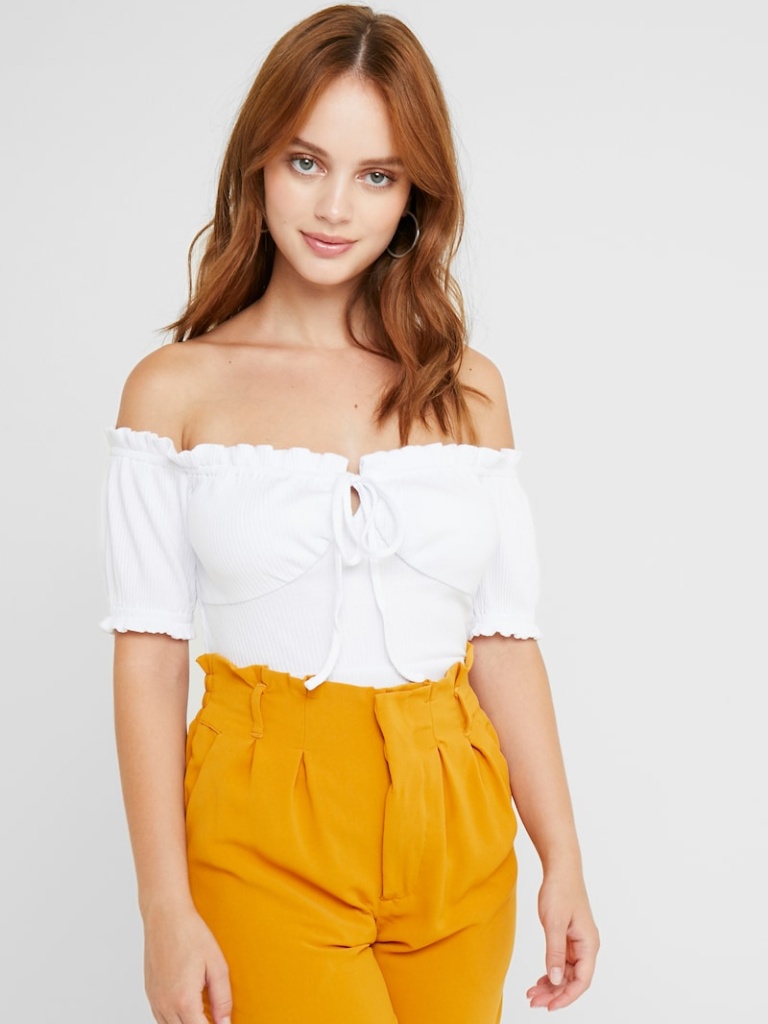
cotton tight short sleeve hip length Fully Tucked in off-shoulder bodysuit